Question: I am trying to break the y-axis of a plot and put Infinity as my top point, but I can't seem to modify the y-axis labels. Ideally, I'd also like to get rid of that curve ~ line that breaks the plot and instead use the double slashes //, but I tried using a bunch of the break axis functions on the matlab file exchange and I couldn't get them to work for me. However, I'd really also like to be able to compare the look of both methods, so I'd like to be able to see how both ways would look.
I'm using the function <URL>
Here is my code:
'''
close all;
clc;
figure
% Plot
hold on; plot([0 .2 .5 .8 1],[-10 0 50 100 300],'.','MarkerSize',10); %(:,exp_width)); hold on;
plot(.4,150,'+','MarkerSize',10,'MarkerFaceColor','black');
plot(1,600,'+','MarkerSize',10,'MarkerFaceColor','black'); % Set 600 as point where y value should really be infinity
breakyaxis([350 550]); % Break Axis
xlabel('X Axis'); ylabel('Y Axis');
set(gca,'yticklabel',sprintf('%10s',[num2str(-10) num2str(0) num2str(100) 'inf']));
hold off;
'''
Here is a picture of my figure at the moment:

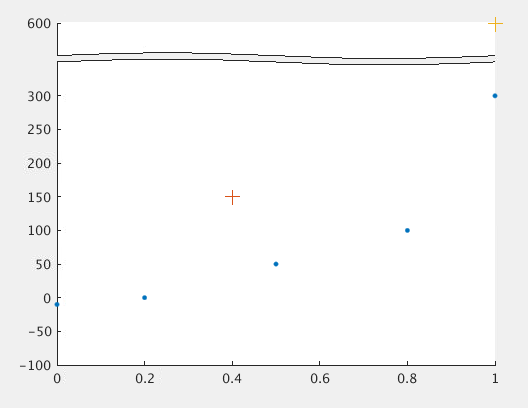
Answer: Looking at the code for the function 'breakyaxis' (type 'edit breakyaxis' in the Command Window) we see that we can actually call the function with an output argument, named 'breakInfo', which is a structure containing a bunch of information about the 4 axes created in the function.
The axes called 'highAxes' is the one containing the 'YTickLabel' 600, which you want to replace with 'Infinity'.
Therefore, assign an output when calling 'breakyaxis' as follows:
'''
breakInfo = breakyaxis([350 550]);
'''
And add this line:
'''
set(breakInfo.highAxes,'YTicklabel','Infinity')
'''
The plot then looks like this: